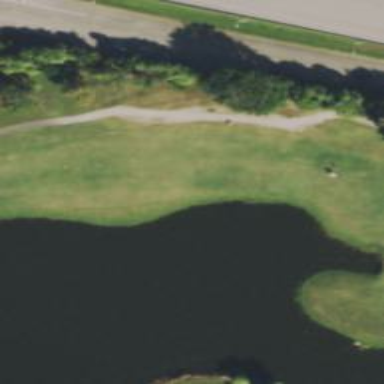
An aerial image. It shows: Grassy area designated as golf fairway.